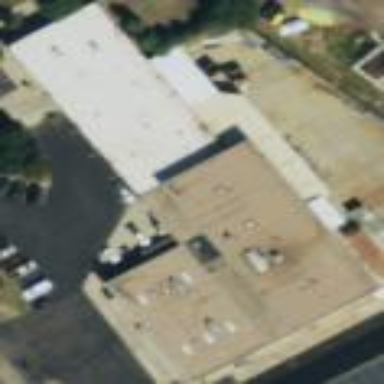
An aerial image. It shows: Industrial building.